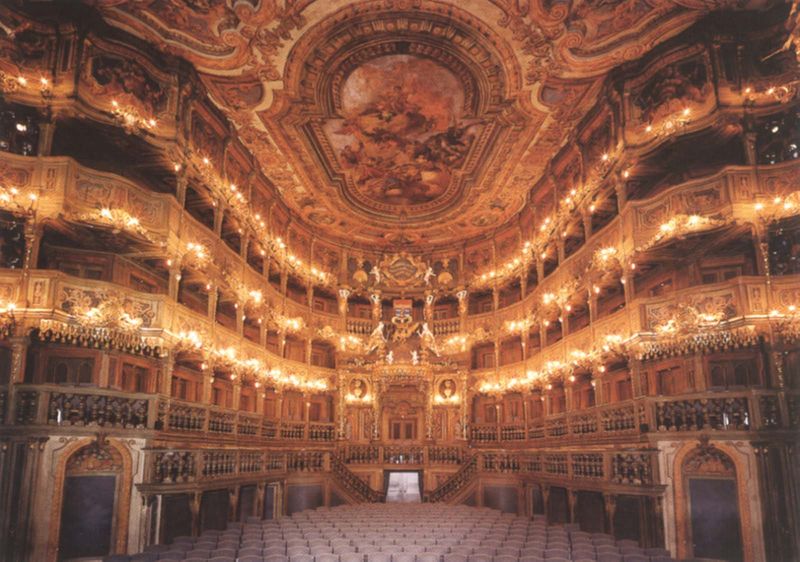
Titel: Markgräfliches Opernhaus Bayreuth
Künstler: Joseph Saint-Pierre
Standort: Bayreuth, Opernhaus (EU - D - B)
Schlagwörter: gemälde, himmel, gelb, frankreich, lampen, licht, lichter, paris, raum, stühle, säule, tür, fest, malerei, barock, rahmen, gold, decke, innen, konzert, oper, publikum, theater, rokoko, türen, parkett, beleuchtung, loge, opernhaus, saal, treppe, treppen, gestühl, verzierung, kronleuchter, leuchter, stuck, aufgang, geländer, tor, halle, logen, ränge, unscharf, foto, fotografie, eingang, balustrade, bänke, erleuchtet, bestuhlung, farbfoto, dekce, geschosse, rokokko, deckengemälde, fresko, dresden, prunk, sitzplätze, ebenen, deckenmalerei, konzertsaal, sitzreihen, skala, balustraden, plätze, epoche, prunkvoll, deckenfresko, stuhlreihen, cuvillies, stuhlreihe, deckenbild, deckenfresco, mailand, 1740